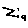
Label: zigzag